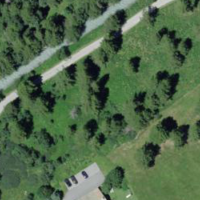
EUNIS habitat code: 26
Species observed at this site:
Cirsium heterophyllum
Artemisia vulgaris
Silene dioica